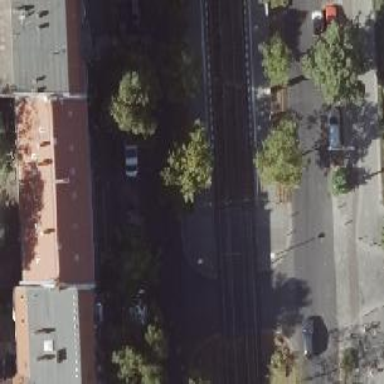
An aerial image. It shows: Uncontrolled tram crossing.